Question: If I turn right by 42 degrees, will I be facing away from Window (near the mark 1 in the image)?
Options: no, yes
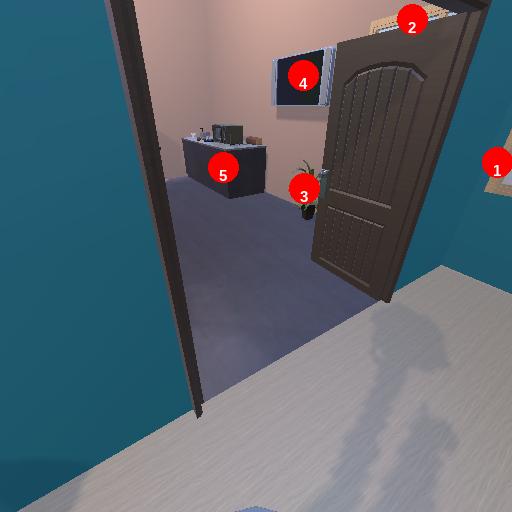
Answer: no